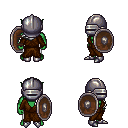
a pixel art fantasy rpg character, male body template, orc, green skin, brown robe, white pants, white left-swept hairstyle, metal helm, metal boots, shield, four views (front, back, left, right), 2x2 character sprite sheet, small pixel art, hard edges, no anti-aliasing